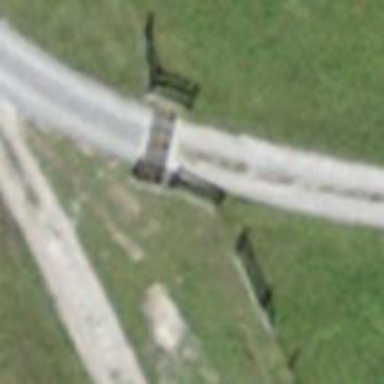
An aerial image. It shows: Cattle grid barrier.